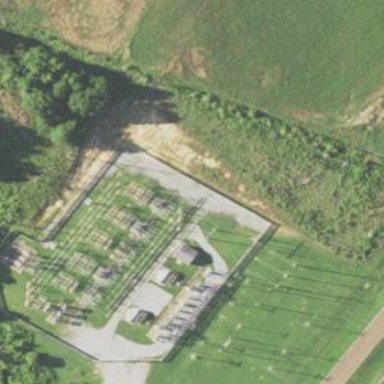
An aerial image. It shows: Switch for power supply.